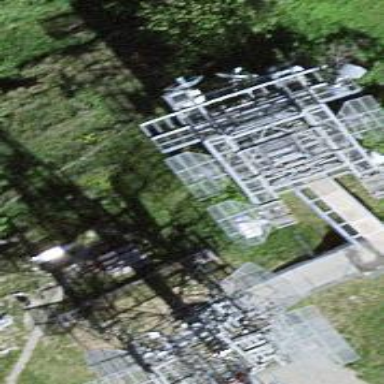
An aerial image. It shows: Communication tower.